Chest X-ray:
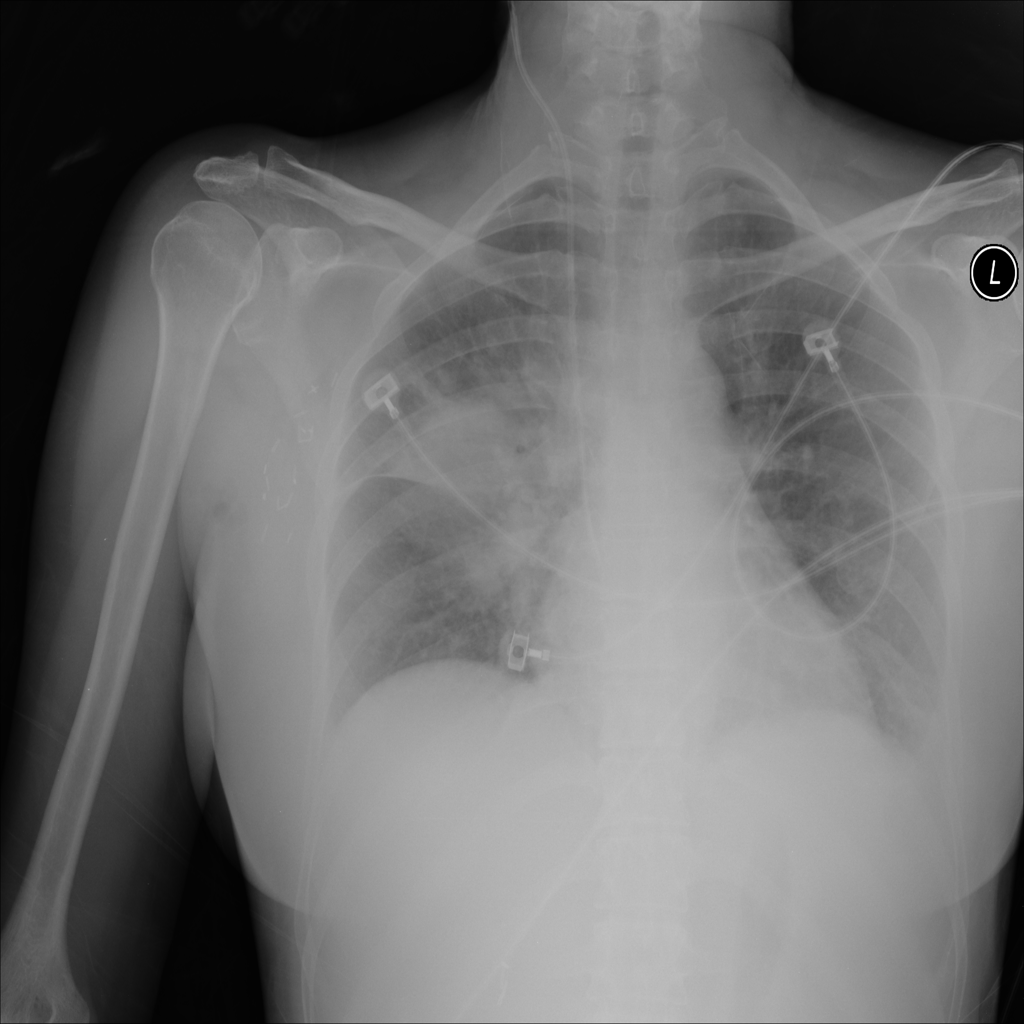
Findings: Consolidation
No abnormal finding: no